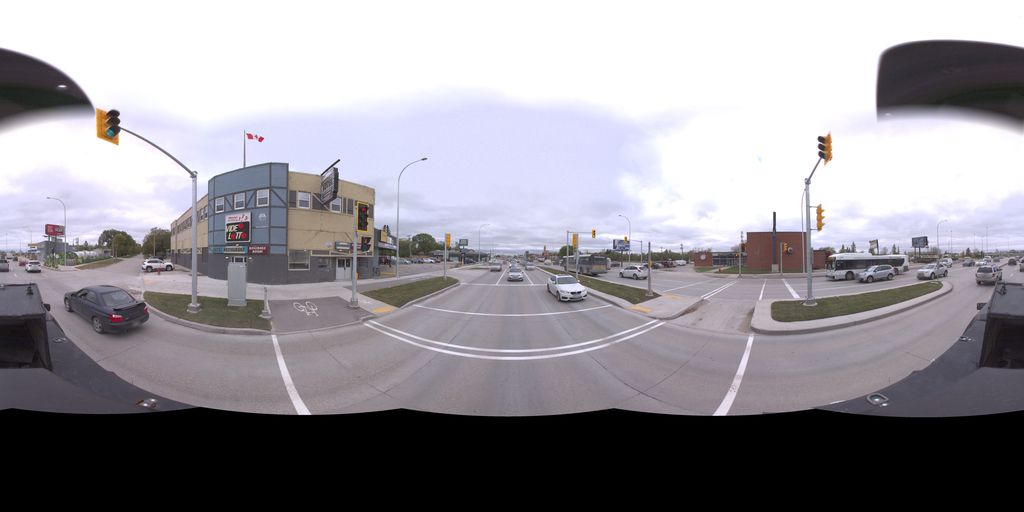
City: winnipeg